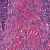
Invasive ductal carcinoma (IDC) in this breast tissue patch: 1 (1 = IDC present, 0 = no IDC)